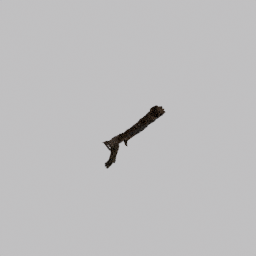
Label: nature